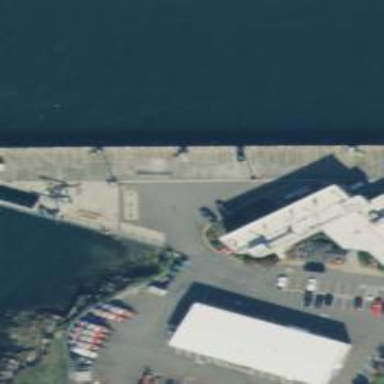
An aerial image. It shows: Breakwater structure.